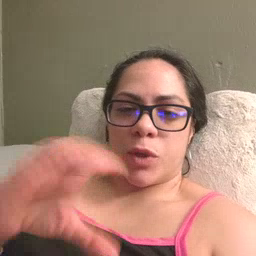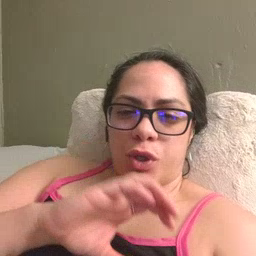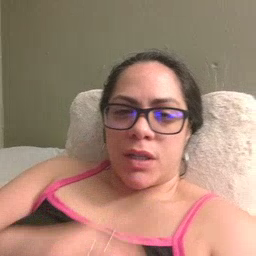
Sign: police